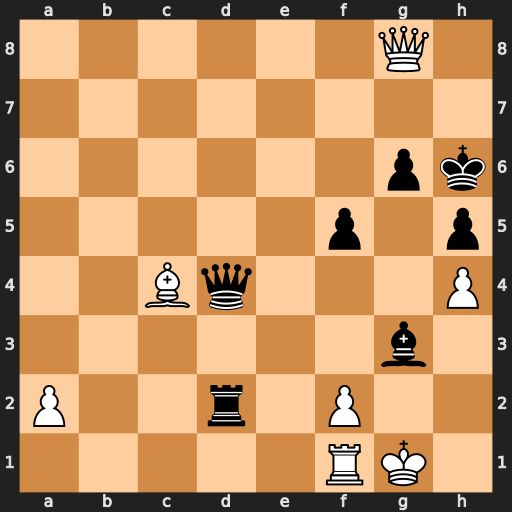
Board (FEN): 6Q1/8/6pk/5p1p/2Bq3P/6b1/P2r1P2/5RK1
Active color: w
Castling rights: -
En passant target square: -
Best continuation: Qf8+ Qg7 Qxg7+ Kxg7 fxg3